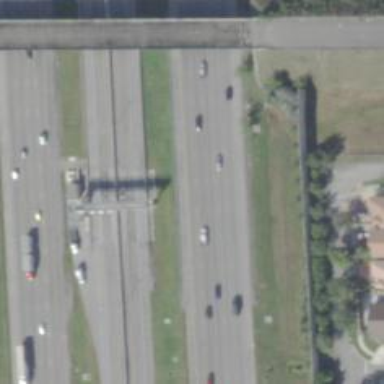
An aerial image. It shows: Toll gantry on the road.